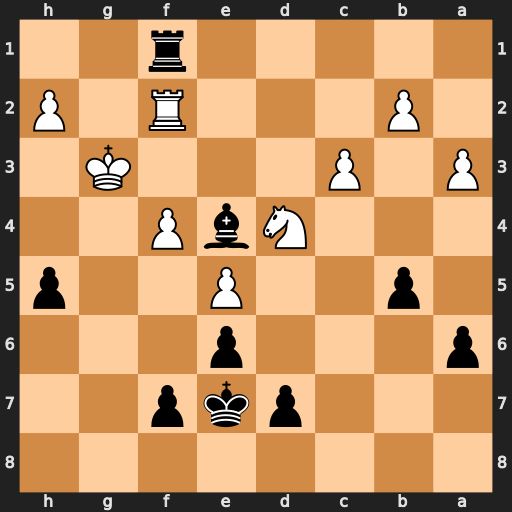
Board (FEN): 8/3pkp2/p3p3/1p2P2p/3NbP2/P1P3K1/1P3R1P/5r2
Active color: b
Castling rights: -
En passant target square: -
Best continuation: h4+ Kxh4 Rxf2